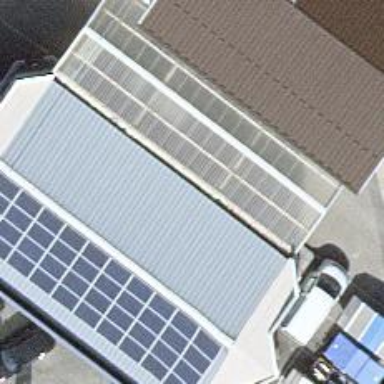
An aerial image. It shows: View of roof of building.